Aerial crown-view tile of a tropical tree (Barro Colorado Island, Panama), acquired 20250915:
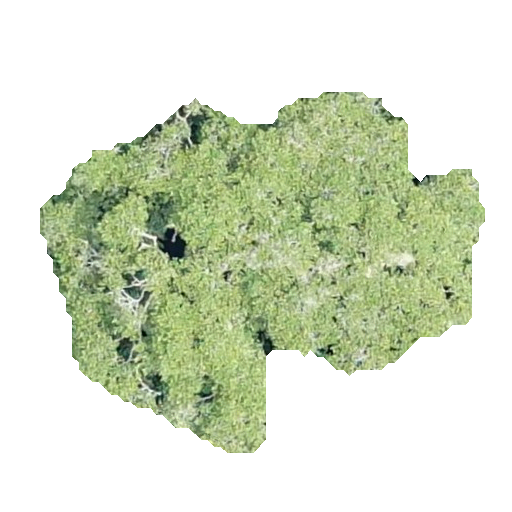
Species: Ficus insipida
GBIF accepted scientific name: Ficus insipida
Crown area: 150.601 m²